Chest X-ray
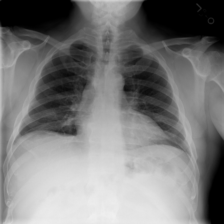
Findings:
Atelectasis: negative
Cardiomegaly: negative
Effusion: negative
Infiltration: negative
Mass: negative
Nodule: negative
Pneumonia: negative
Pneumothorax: negative
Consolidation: negative
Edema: negative
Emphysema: negative
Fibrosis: negative
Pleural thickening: negative
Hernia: negative